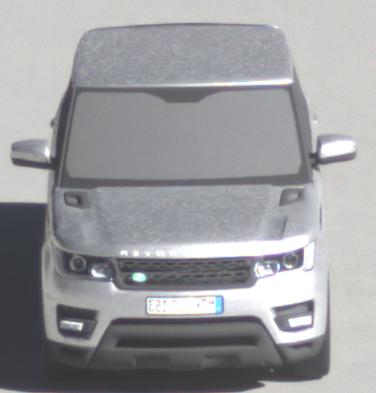
Make: Land Rover
Model: Range Rover Sport 5.0 V8 SC
Detailed model: Range Rover Sport (II)
Model produced from: 2013/09
Model produced until: 2015/07
Doors: 5
Color: white
Road condition: wet road
Daytime: morning or afternoon
Contrast: high contrast